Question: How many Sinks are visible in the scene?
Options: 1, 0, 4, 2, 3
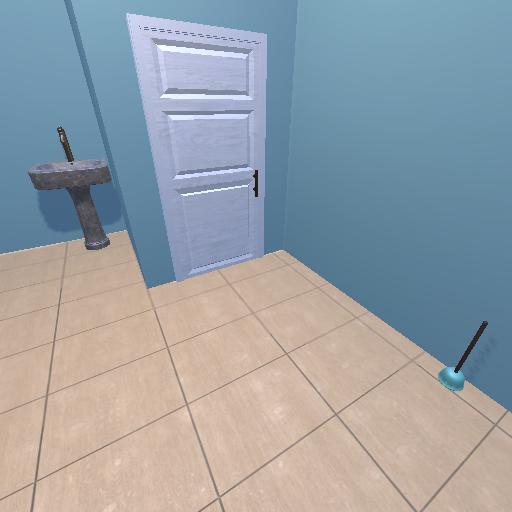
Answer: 1